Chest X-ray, AP view. Patient: 58 years old, sex M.
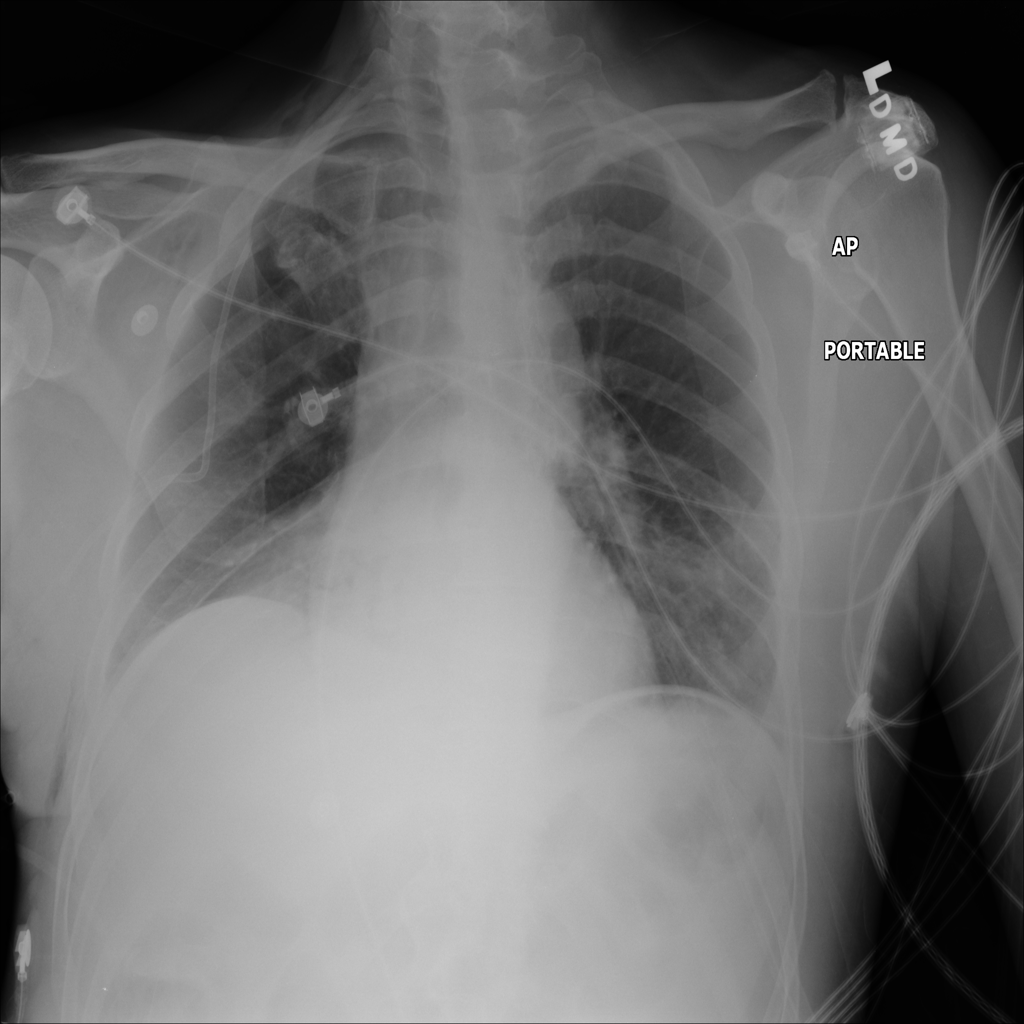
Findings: Effusion, Emphysema, Pneumothorax